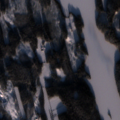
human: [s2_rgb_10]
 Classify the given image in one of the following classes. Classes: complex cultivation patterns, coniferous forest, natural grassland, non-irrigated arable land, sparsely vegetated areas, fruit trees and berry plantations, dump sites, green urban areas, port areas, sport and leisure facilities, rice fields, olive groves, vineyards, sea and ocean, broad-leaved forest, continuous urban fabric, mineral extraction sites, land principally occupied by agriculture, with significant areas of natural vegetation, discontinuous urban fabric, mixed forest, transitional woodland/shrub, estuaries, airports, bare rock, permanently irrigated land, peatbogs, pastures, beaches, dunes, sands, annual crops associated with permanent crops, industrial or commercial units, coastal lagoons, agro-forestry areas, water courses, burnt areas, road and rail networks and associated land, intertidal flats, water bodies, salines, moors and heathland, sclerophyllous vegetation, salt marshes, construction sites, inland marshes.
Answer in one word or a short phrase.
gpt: coniferous forest, transitional woodland/shrub, water bodies